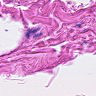
Metastatic tissue present: no